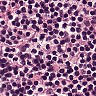
Metastatic tissue present: no